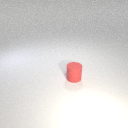
small red rubber cylinder